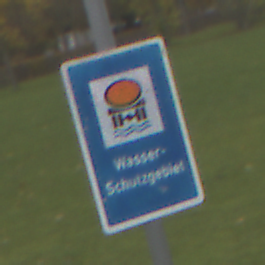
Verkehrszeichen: Wasserschutzgebiet
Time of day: Midday
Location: Outdoor (Suburban)
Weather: Overcast
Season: NotSpecified
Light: Natural